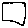
Label: square